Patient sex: F
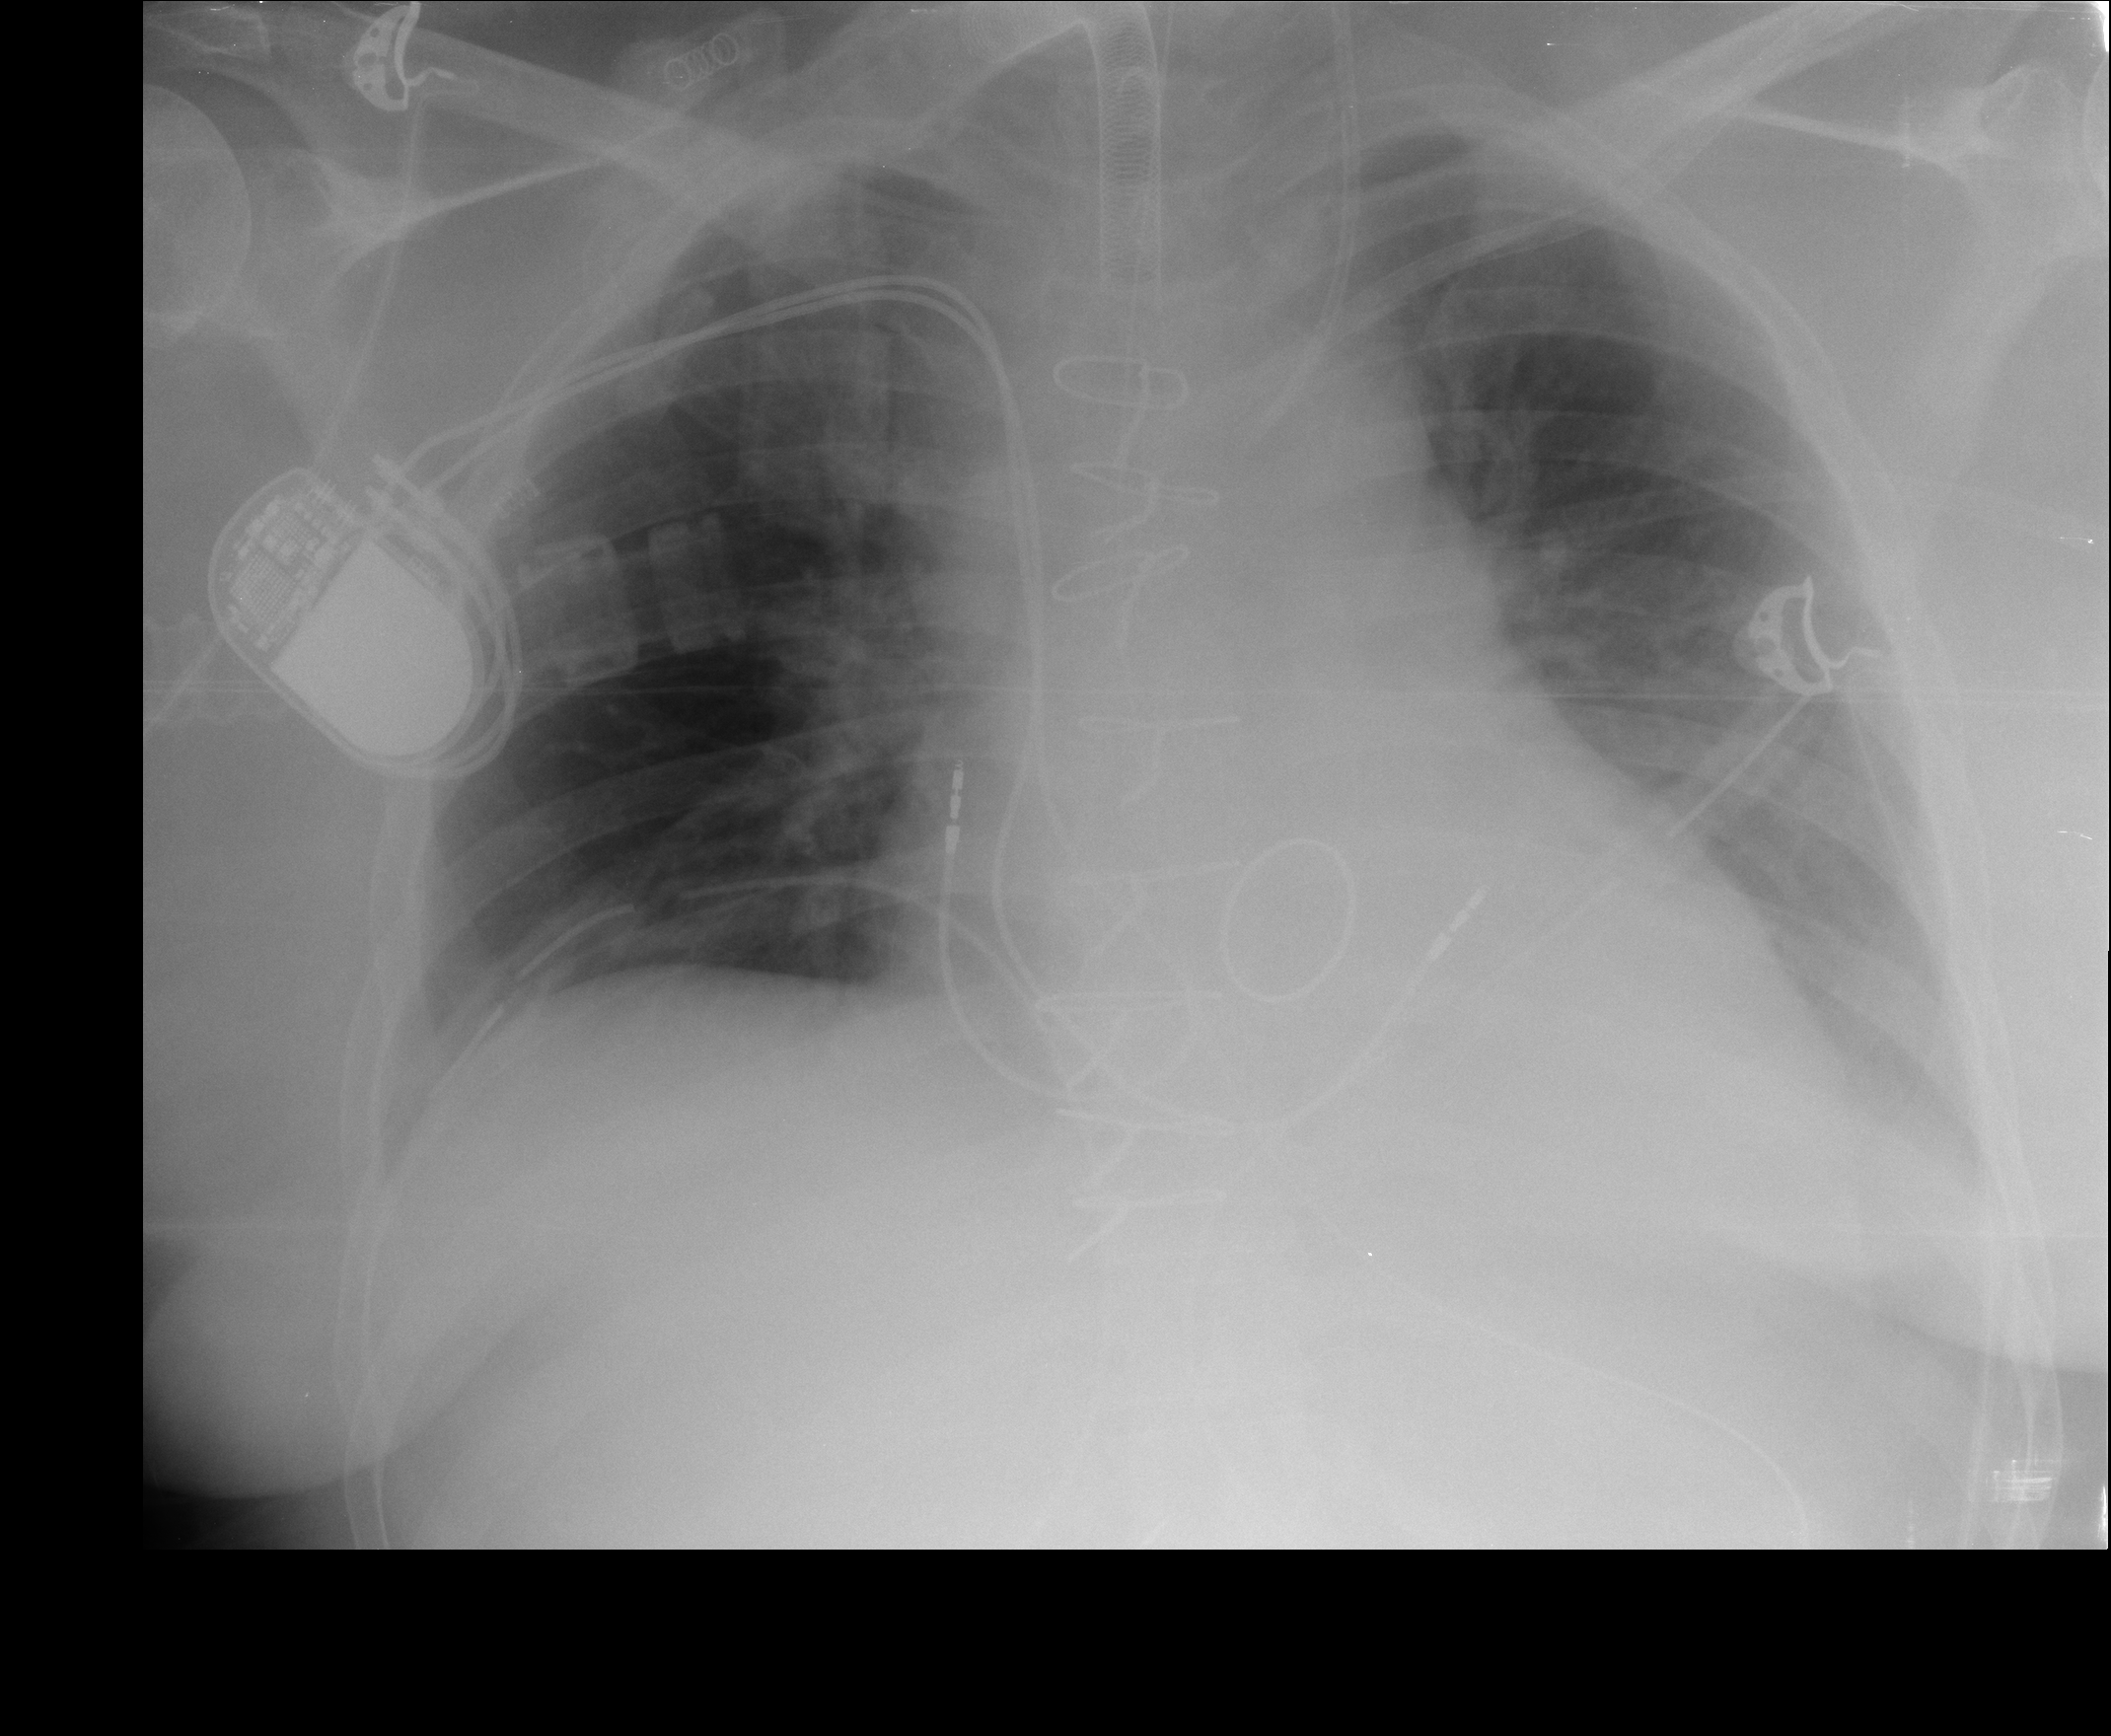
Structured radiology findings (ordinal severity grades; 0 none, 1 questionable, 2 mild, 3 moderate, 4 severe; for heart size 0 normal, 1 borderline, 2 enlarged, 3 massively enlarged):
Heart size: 2
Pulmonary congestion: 2
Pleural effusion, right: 0
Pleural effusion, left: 2
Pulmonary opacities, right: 0
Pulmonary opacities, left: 0
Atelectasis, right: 1
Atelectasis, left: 0